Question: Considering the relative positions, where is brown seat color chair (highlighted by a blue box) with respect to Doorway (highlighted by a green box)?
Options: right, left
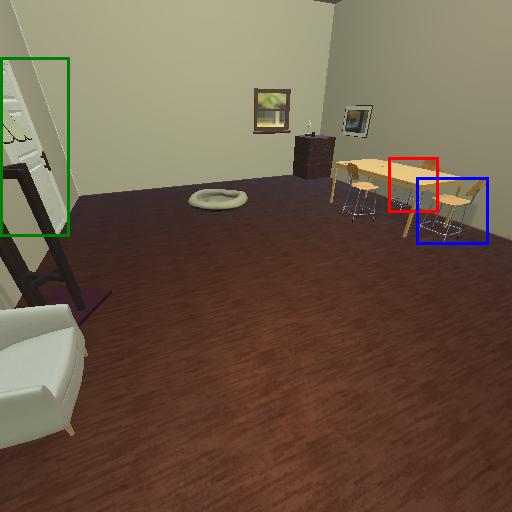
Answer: right